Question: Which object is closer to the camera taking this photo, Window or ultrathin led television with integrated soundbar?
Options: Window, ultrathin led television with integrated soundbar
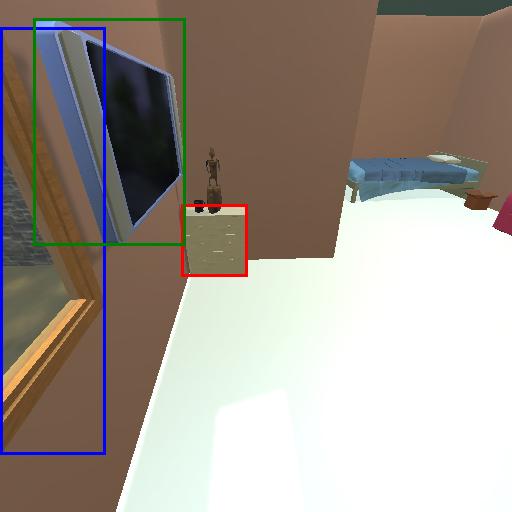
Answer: Window